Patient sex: F
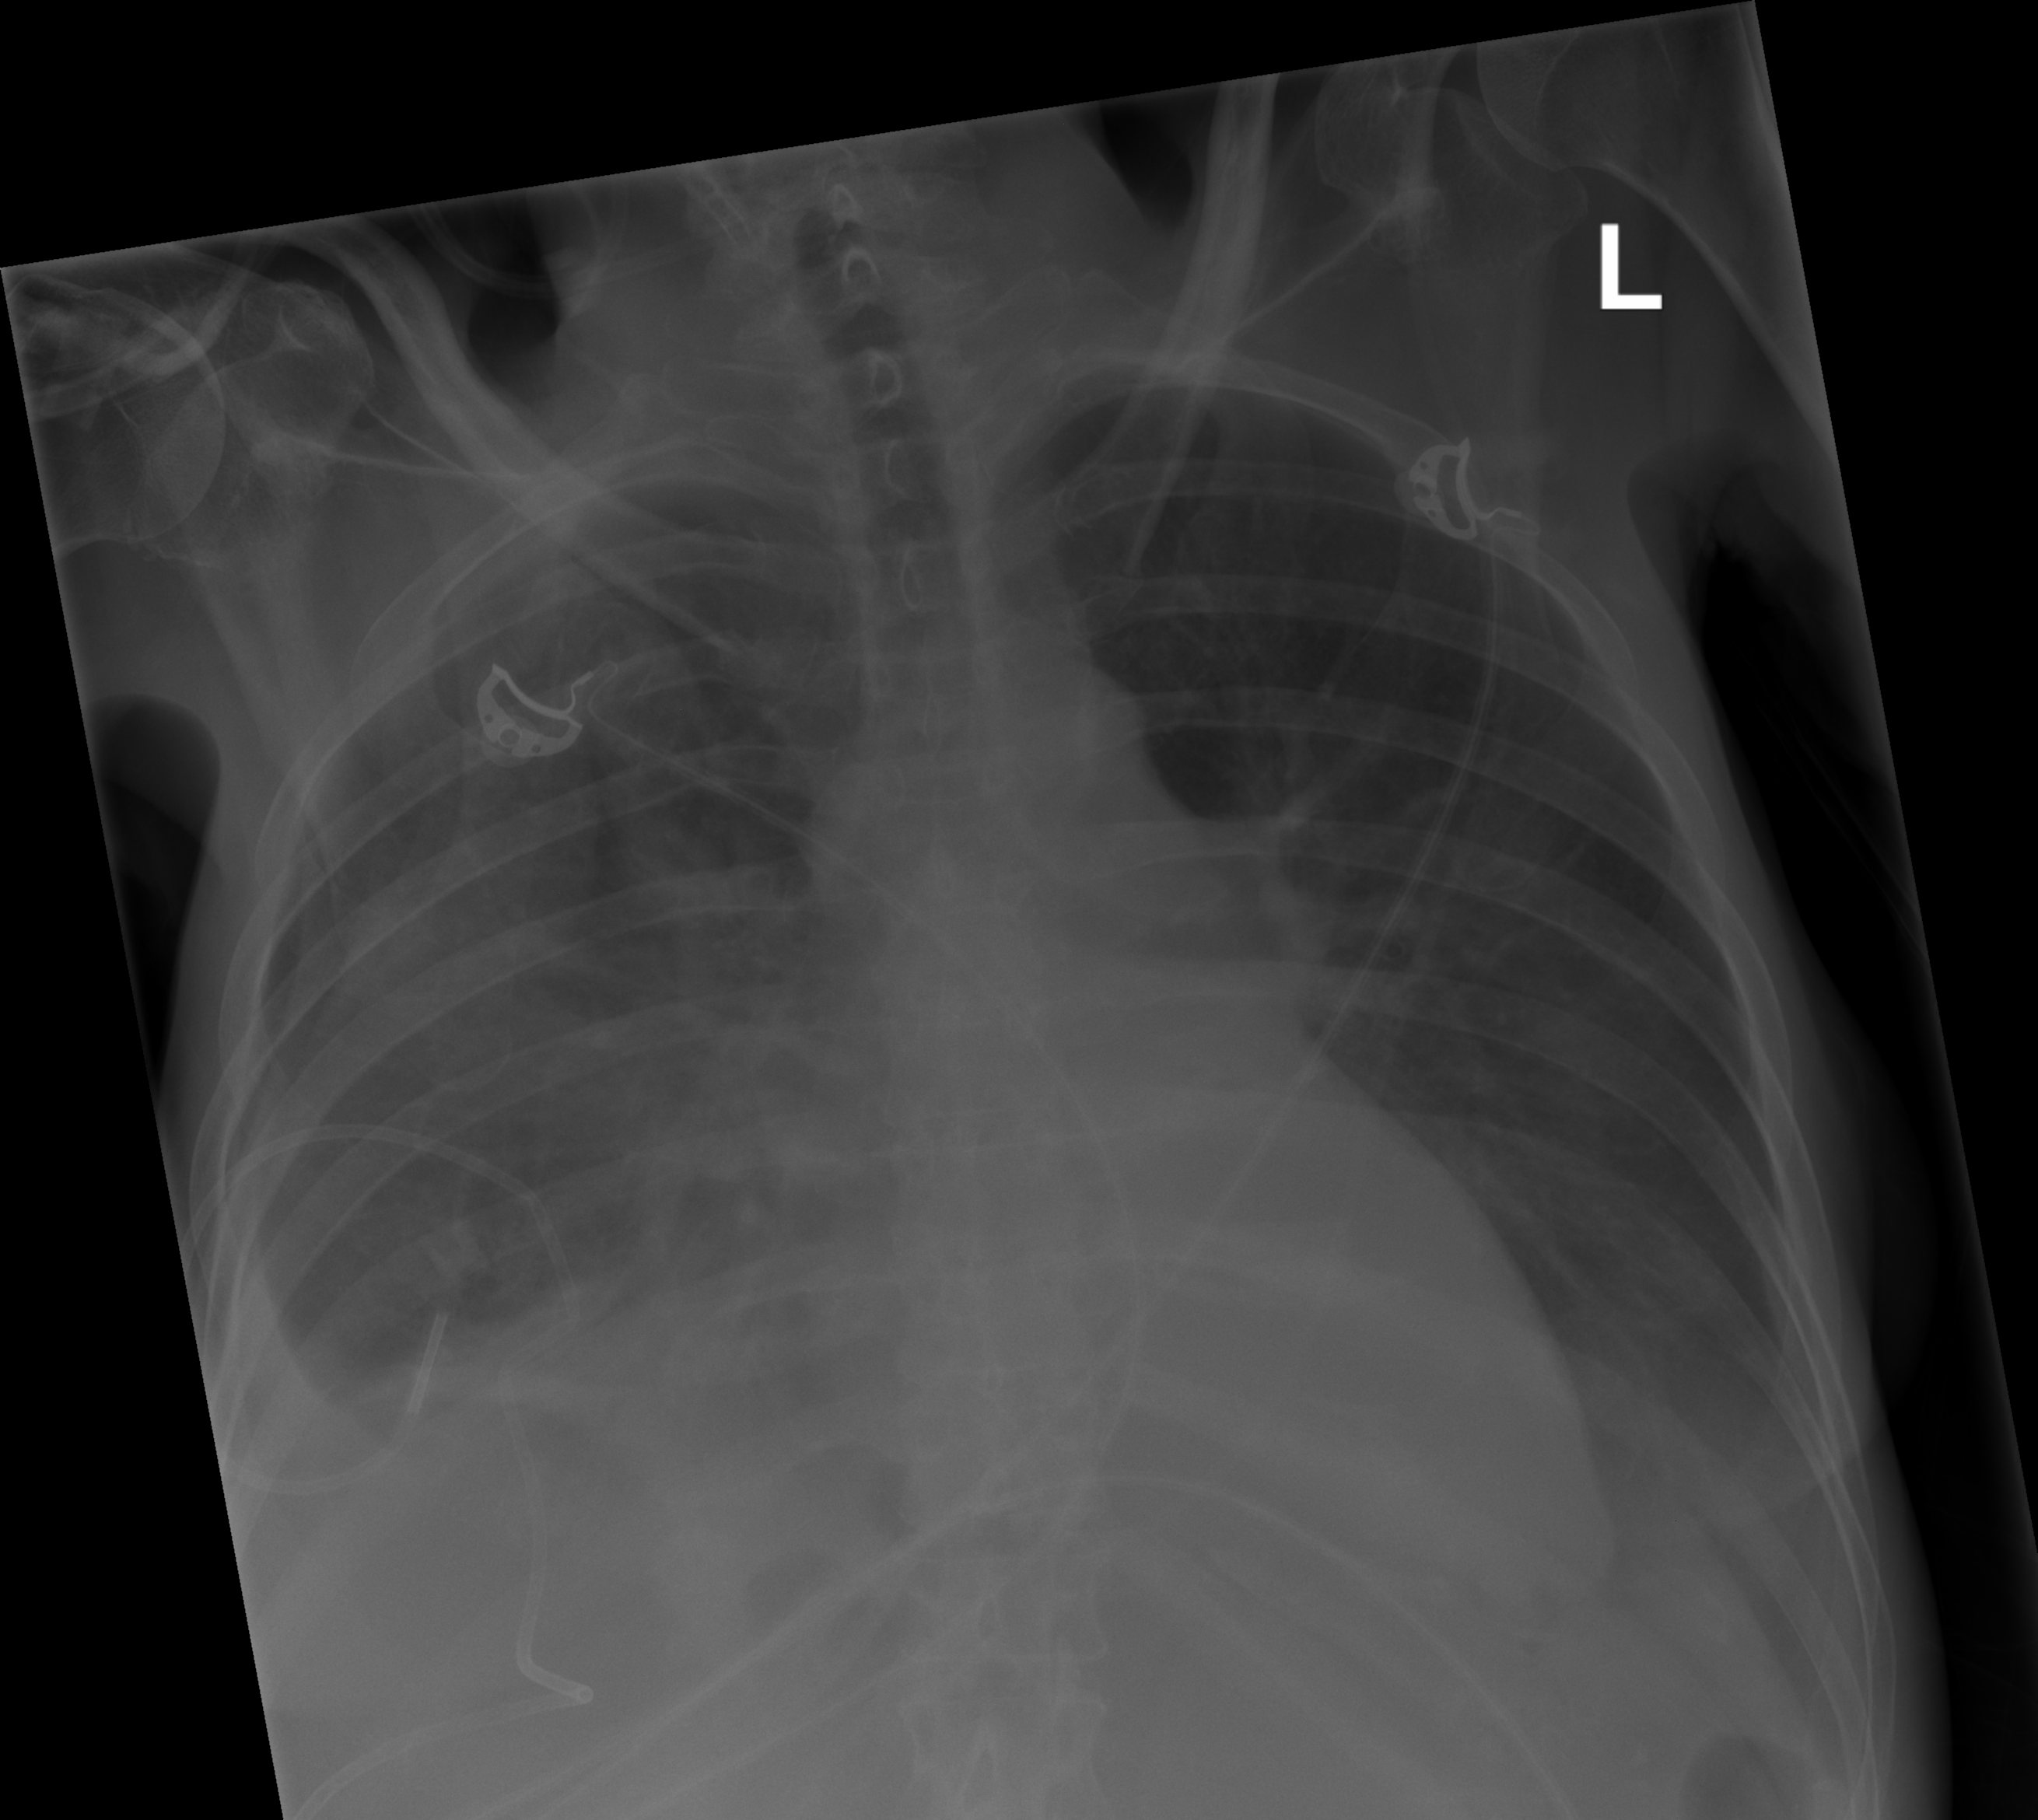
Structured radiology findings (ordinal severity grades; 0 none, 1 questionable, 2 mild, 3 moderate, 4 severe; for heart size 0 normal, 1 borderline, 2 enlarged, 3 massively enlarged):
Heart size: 0
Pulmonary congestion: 0
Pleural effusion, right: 3
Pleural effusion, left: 2
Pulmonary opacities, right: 0
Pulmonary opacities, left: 0
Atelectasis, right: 2
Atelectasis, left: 2